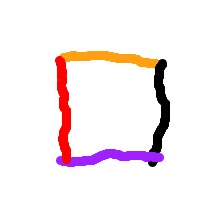
Shape: square